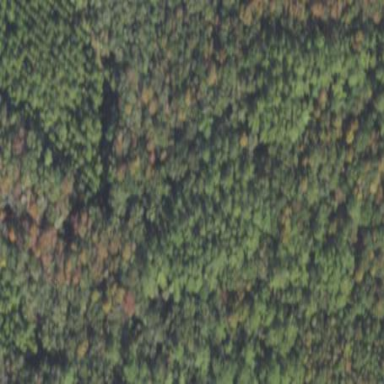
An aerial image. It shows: Forest dominated by needle-leaved trees.